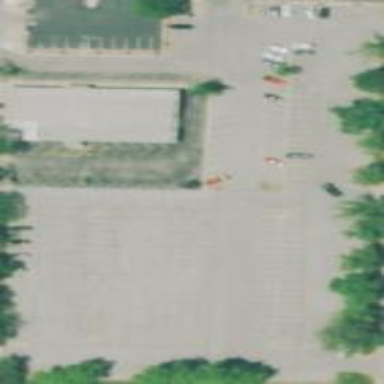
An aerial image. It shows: Parking area with surface.